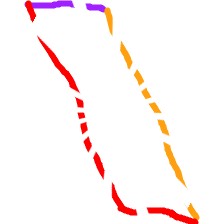
Shape: parallelogram